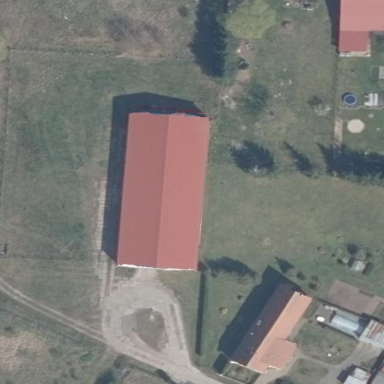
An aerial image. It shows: Farmyard area.